Question: I have downloaded the Zurb Foundation icon fonts files <URL>
I unzipped them and placed the /foundation-icons folder into my /css folder. Is this correct? I am trying to follow the documentation "How to use them" section and i can't figure out how to start using the classes.
I am doing this in my .html to call the classes.
'''
<a class=".fi-social-facebook">Facebook</a>
'''
so i assume i must of not configured/set up my file font properly.
: This is what my directory looks like... i am referencing it
and this is how I am calling the class.
'''
<i class="ft-social-facebook"></i><a href="#">Facebook</a>
<i class="ft-star"></i>
'''

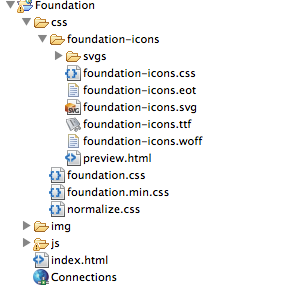
Answer: Foundation icons use the '<i>' tags. So you would have something like '<i class="fi-social-facebook"></i><a href="http://facebook.com">Facebook</a>'.
In the zip that you downloaded, there is a preview.html file. Open it in your editor and look it over. It will make a little more sense.
Also, their CSS file doesn't include sizes. So when you use their examples to change the size (ex. '<i class="fi-calendar size-24"></i>'), nothing will change. In looking at their preview.html file, they had those sizes defined in the header. So I copied them out and put them in my CSS and solved the issue. Here they are if you want to use them:
'''
.size-12 { font-size: 12px; }
.size-14 { font-size: 14px; }
.size-16 { font-size: 16px; }
.size-18 { font-size: 18px; }
.size-21 { font-size: 21px; }
.size-24 { font-size: 24px; }
.size-36 { font-size: 36px; }
.size-48 { font-size: 48px; }
.size-60 { font-size: 60px; }
.size-72 { font-size: 72px; }
'''